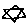
Label: star